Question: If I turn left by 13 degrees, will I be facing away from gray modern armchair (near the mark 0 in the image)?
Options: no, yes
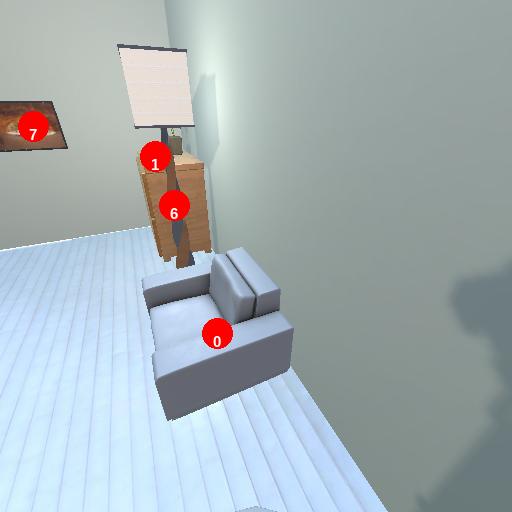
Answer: no